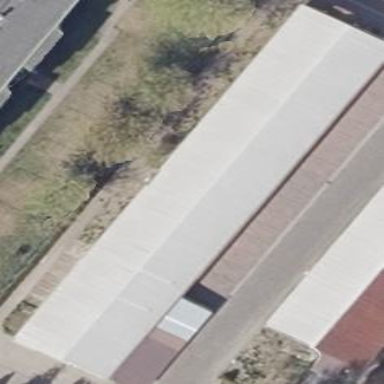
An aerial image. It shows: Gabled building.